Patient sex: M
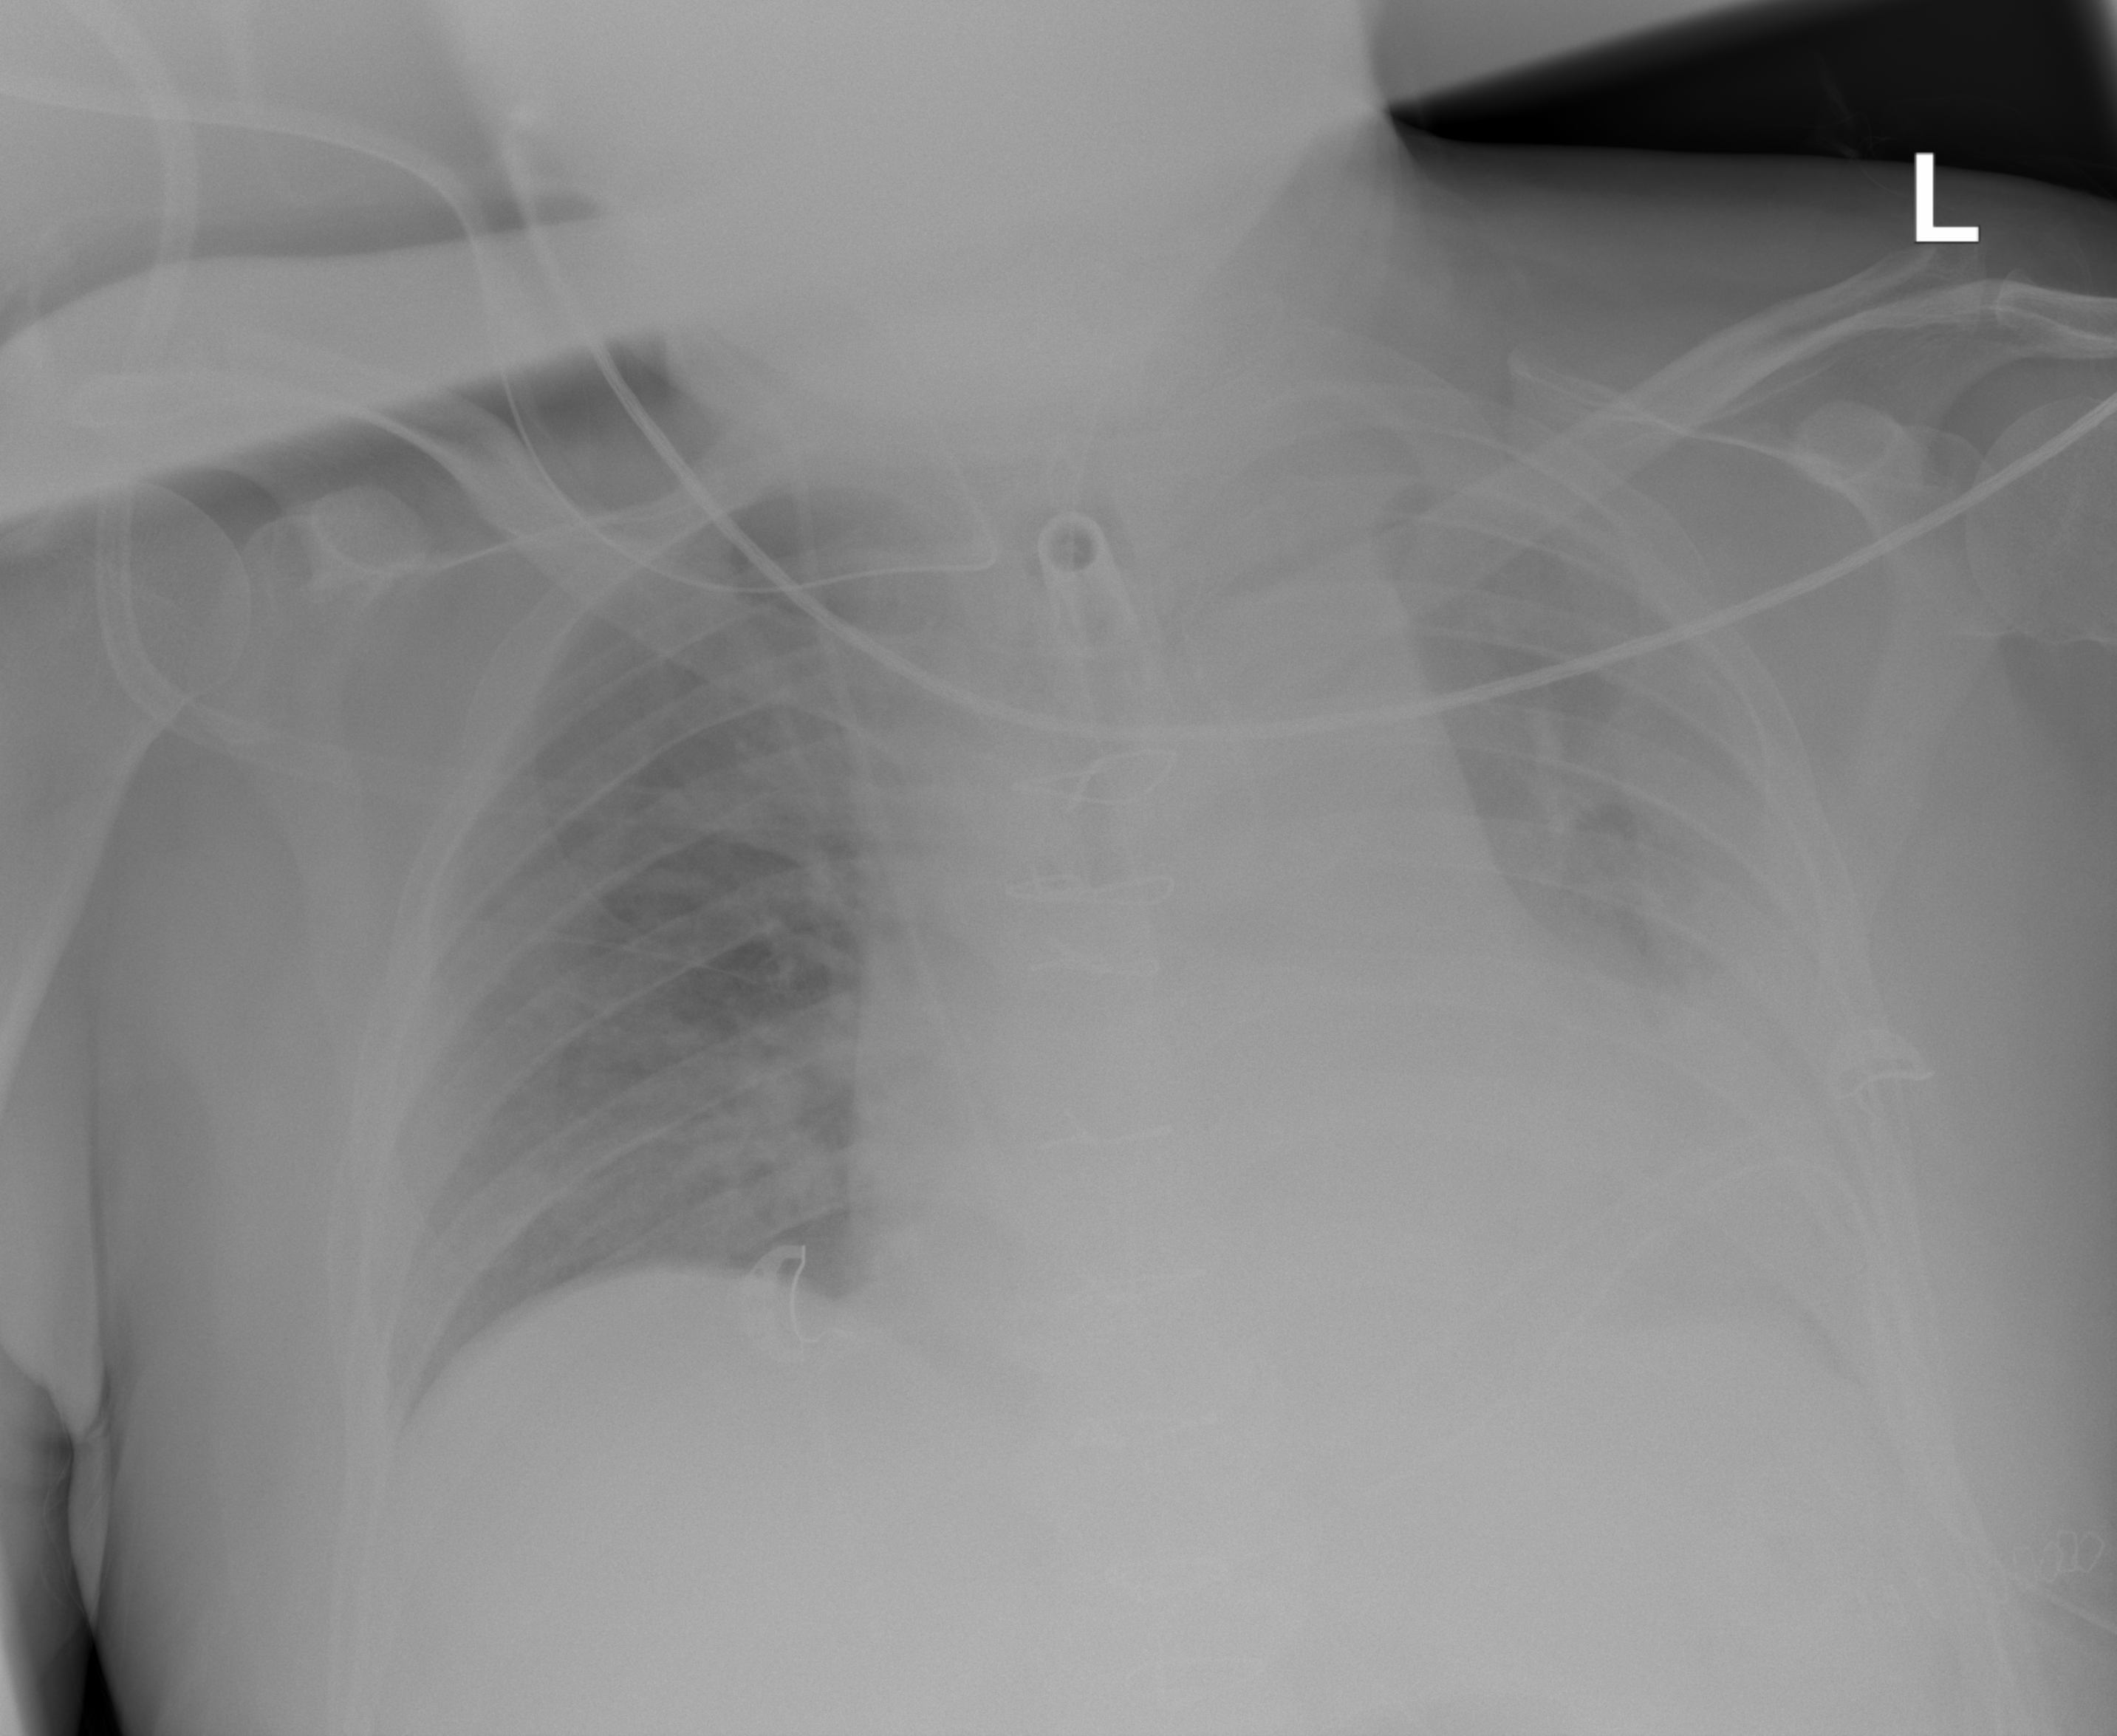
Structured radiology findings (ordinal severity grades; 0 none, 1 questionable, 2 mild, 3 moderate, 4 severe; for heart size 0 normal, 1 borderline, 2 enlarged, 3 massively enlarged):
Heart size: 3
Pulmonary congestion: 2
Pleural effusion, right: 0
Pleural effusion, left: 3
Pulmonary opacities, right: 0
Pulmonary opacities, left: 0
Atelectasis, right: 1
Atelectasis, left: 3